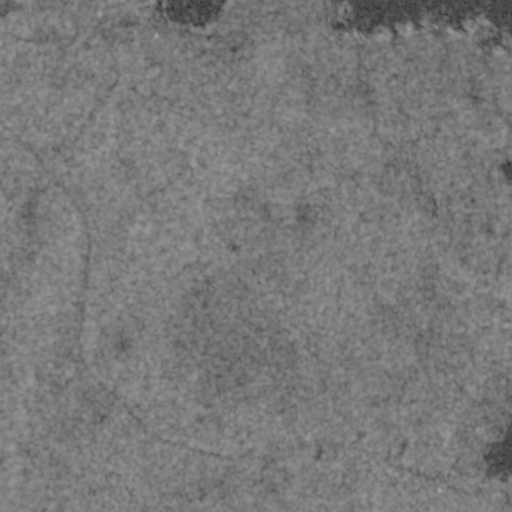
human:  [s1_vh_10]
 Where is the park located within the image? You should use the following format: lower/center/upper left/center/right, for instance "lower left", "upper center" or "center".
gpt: The park is located in the lower right of the image.
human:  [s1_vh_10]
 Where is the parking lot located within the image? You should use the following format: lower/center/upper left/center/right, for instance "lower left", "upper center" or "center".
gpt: The parking lot is located in the lower right of the image.
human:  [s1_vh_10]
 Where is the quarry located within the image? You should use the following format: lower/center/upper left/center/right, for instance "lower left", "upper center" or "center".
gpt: The quarry is located in the left of the image.
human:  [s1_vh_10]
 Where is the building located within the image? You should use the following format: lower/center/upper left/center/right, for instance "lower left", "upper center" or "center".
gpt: There is no building in the image.

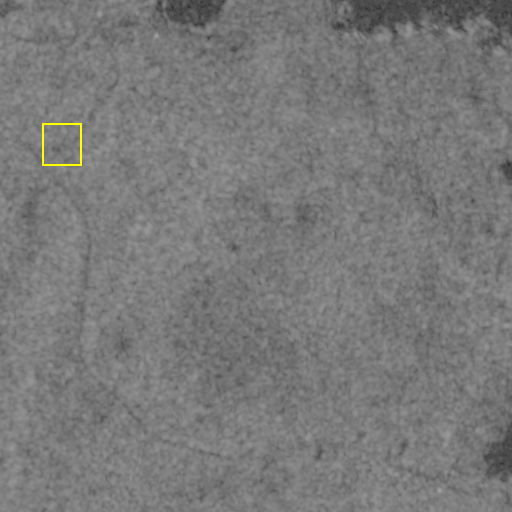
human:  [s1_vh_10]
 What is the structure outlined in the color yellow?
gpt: The structure outlined in yellow is a quarry.
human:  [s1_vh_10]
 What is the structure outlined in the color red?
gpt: There is no red outline.